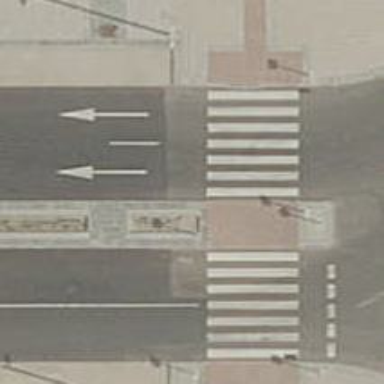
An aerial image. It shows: Uncontrolled zebra crossing on the road.